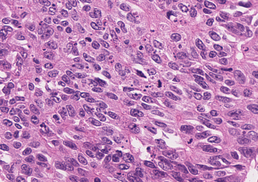
Tumor epithelial tissue: yes
Tumor-associated stroma tissue: no
Normal tissue: no